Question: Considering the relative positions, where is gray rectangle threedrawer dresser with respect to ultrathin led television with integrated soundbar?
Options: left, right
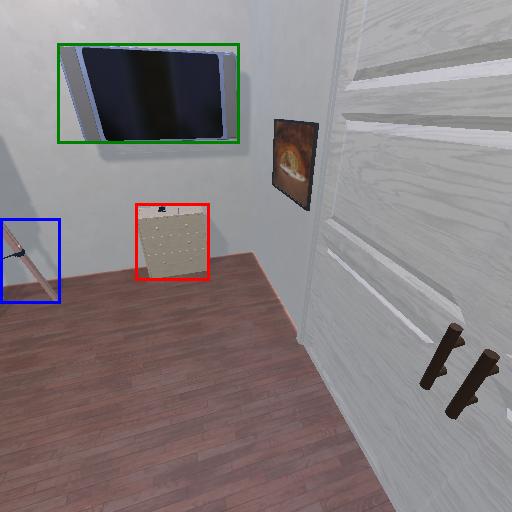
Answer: left